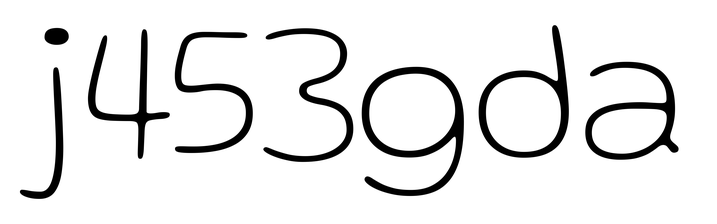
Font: Gluten_Thin